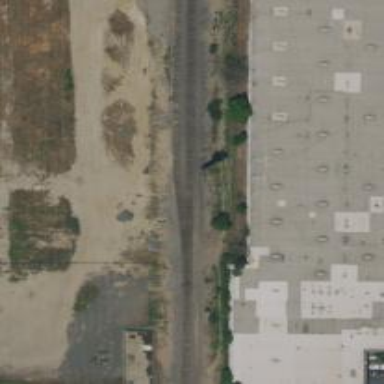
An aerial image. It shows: Railway siding for service.